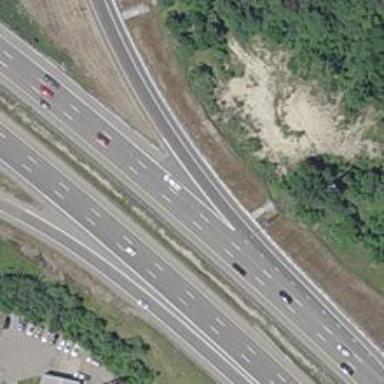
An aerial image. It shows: Asphalt motorway link.